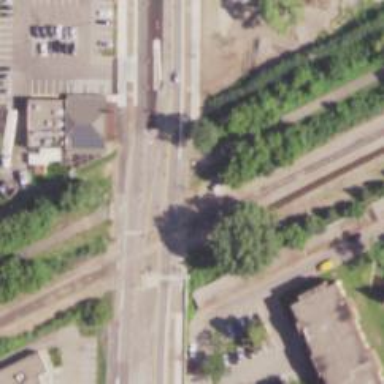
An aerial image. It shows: Railway crossing.